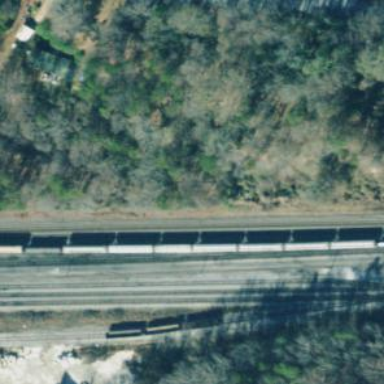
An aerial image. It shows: Railway track.